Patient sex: M
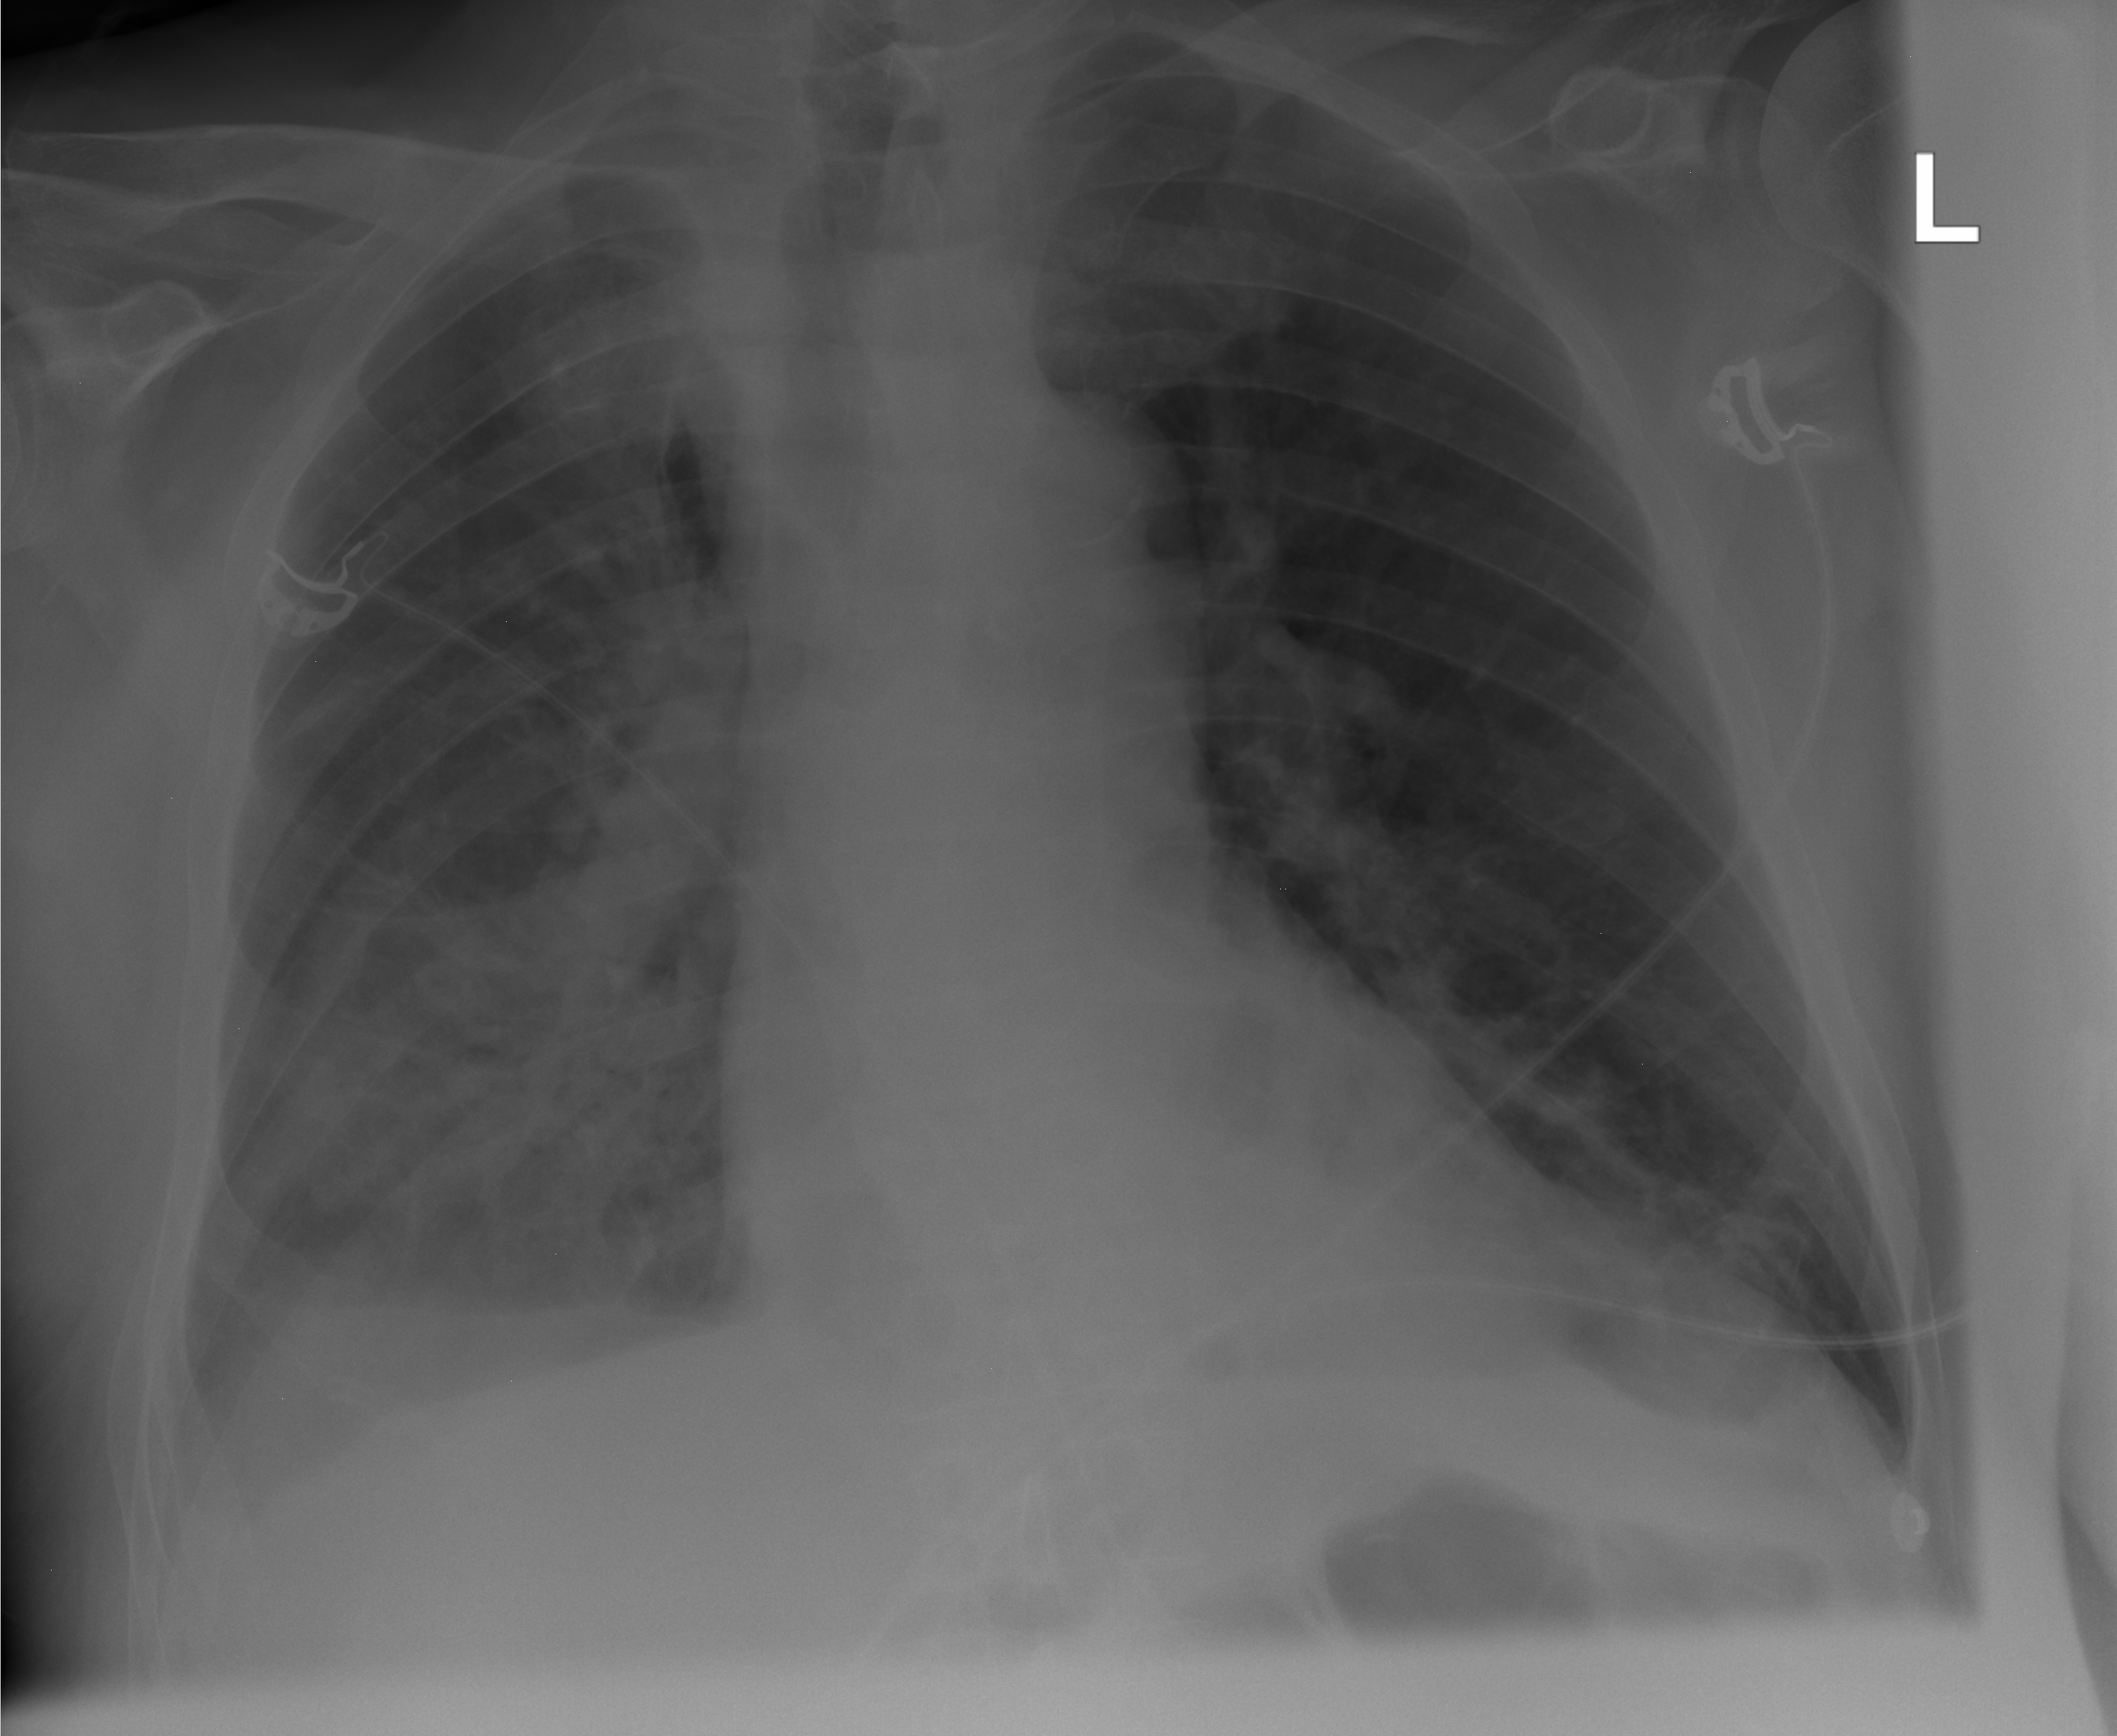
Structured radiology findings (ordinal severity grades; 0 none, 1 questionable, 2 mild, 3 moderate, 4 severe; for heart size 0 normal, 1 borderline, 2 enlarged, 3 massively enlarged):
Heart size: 0
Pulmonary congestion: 0
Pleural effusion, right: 1
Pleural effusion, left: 0
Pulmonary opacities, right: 2
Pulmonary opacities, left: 0
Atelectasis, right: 2
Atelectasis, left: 0